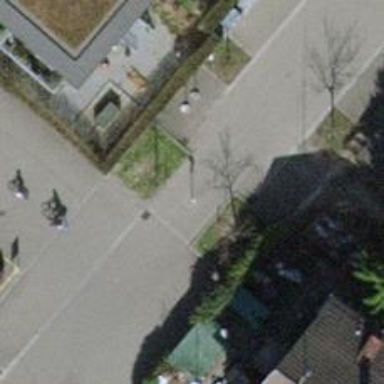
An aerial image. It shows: Bollard.